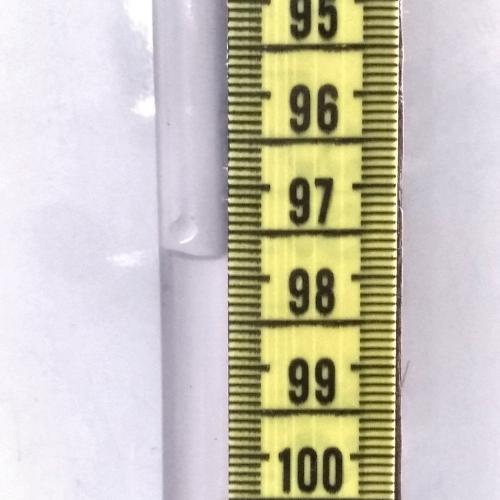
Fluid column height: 97.8 cm